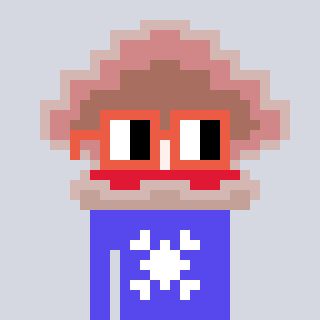
a pixel art character with square orange glasses, a oyster-shaped head and a computerblue-colored body on a cool background